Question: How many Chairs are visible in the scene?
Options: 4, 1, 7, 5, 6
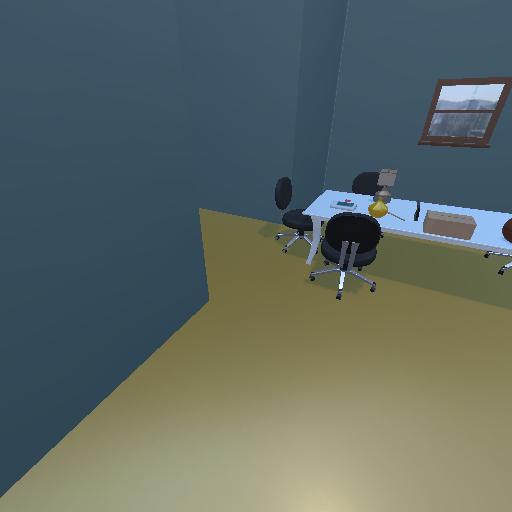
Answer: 4